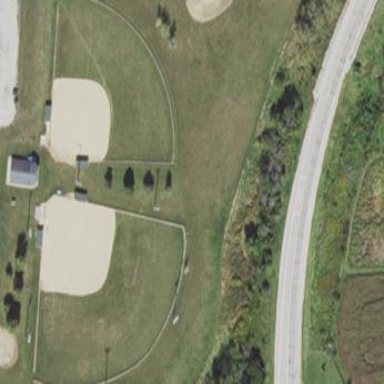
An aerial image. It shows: Baseball pitch for leisure and sports activities.